Question: I am trying to create a ToolBar in my WPF application.
I don't want the strip (as shown in the bellow figure) to show up, I just want all the items to be placed in the general area.
I tried setting the ToolBar.OverflowMode to Never ut it doesn't help.

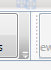
Answer: According to Toolbar's control template, there is nothing that can remove that grip. You can set 'ToolBarTray.IsLocked="True"' but this will remove only drag handle from the left hand side. As for the grip you will have to edit default ToolBar template (you can find one in Expression Blend directory, e.g. 'C:\Program Files\Microsoft Expression\Blend 3\SystemThemes\Wpf\'), and remove 'OverflowGrid' from it...